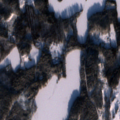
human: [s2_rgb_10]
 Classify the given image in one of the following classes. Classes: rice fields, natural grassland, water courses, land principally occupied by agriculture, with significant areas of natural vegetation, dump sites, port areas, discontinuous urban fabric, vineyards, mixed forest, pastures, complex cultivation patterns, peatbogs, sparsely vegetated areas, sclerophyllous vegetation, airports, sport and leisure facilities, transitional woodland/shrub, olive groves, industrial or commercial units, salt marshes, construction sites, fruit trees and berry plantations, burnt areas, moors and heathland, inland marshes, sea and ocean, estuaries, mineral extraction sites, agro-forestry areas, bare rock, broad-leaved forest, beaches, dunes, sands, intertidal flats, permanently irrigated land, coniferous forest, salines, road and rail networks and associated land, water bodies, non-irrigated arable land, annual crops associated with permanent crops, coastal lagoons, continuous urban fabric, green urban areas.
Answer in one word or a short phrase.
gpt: coniferous forest, mixed forest, water bodies